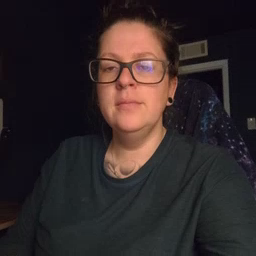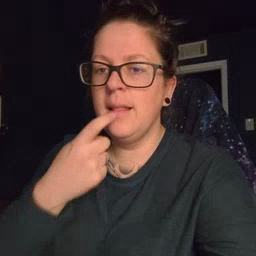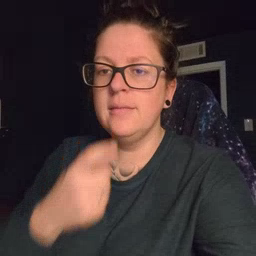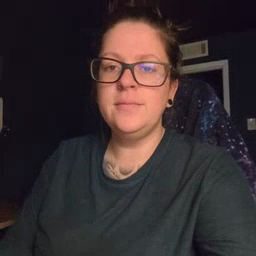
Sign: tongue